Question: I have a FASTA file, it looks like this:

I want this:
'''
sequence1: ATGCACCGT
sequence2: GACCTAGCA
'''
as a result.
how can I do it?
edit:
I'll try to reformulate it,
so I have a (fasta) file, with multiple rows.
some rows has a special character (>) as a first character. I don't need these rows, but the rows shows where the first sequence ended, and where the other begins.
I'd like to read it into two separate strings
first string is the first sequence, the second is the second one.
but I don't know how could I tell pycharm that I want to read until > sign,than the rest goes to another string, until the next > sign...
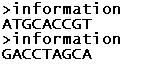
Answer: I looked at the FASTA spec on Wikipedia. Looks like long sequences can span multiple lines. In that case, I assume you would want the lines concatenated. It also says that the informational lines start with a ">" but could also start with a ";". Assuming that the file is small enough to be read entirely into memory, I came up with the following using regular expressions:
'''
import re
regex = re.compile(r"<URL>
with open("datafile.txt","r") as f:
sequences = regex.findall(f.read())
for i, info in enumerate(sequences):
description, sequence = info
print("sequence%d: %s" % (i, sequence.replace("
","")))
'''